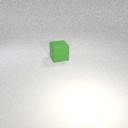
large green rubber cube